Question: I am creating a flag that generates 1 when condition is satisfied, else 0
I am trying to get to this state

I want to create a code that if 'df['Won'] = 1' ''2018-10-31' < df['Created Date'] < '2018-12-01'' then it will return 1, else 0
Currently my code is:
'''
df['Deal'] = pd.np.where((df['Won'] == 1) | (df['Created Date']>'2018-10-31'), 1, 0)
'''
I am not sure how to fix my code
Thanks in advance!
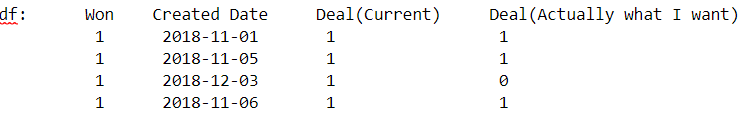
Answer: '''
df['Deal'] = (df['Won'] == 1) | ( (df['Created Date']>'2018-10-31') & (df['Created Date']<'2018-12-01') )
'''
This will return a bool, which you can convert to an int if you'd like, with an astype(int) command. Also, I'd recommend converting those date strings to actual datetime objects with something like
'''
df['Created Date'] = pd.to_datetime(df['Created Date'])
'''
then your df['Deal'] query would have something more like
'''
df['Created Date'] > dt.datetime(2018,10,31).
'''